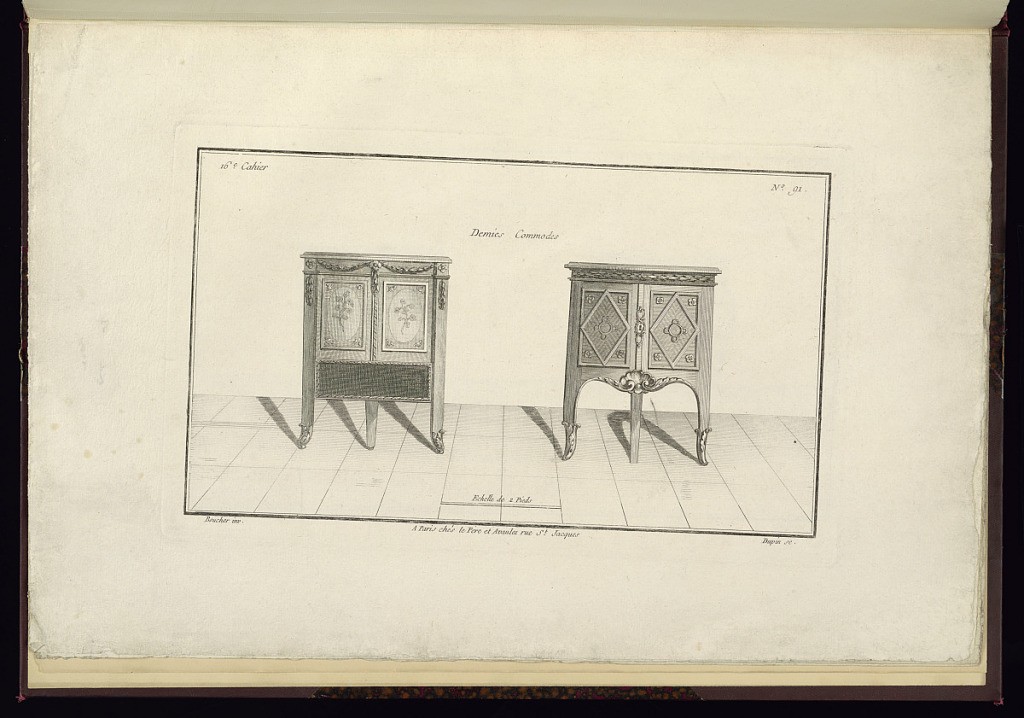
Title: Demies Commodes
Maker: Juste-François Boucher, French, 1736 – 1782
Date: ca. 1775
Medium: Engraving on off white laid paper
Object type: Print
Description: Designs for two small dressers, each with three legs. The dressers are decorated with ornament motifs including garlands, rosettes, ribbon twist, lamb tongue, lozenges, acanthus leaves, and scallop shell. The plate is signed.